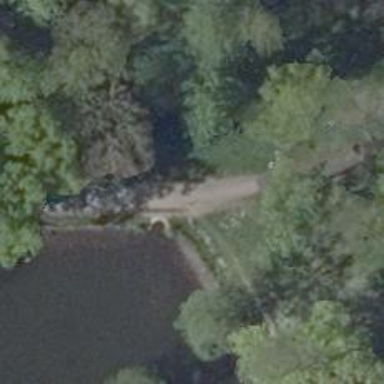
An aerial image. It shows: Sandy path on bridge.